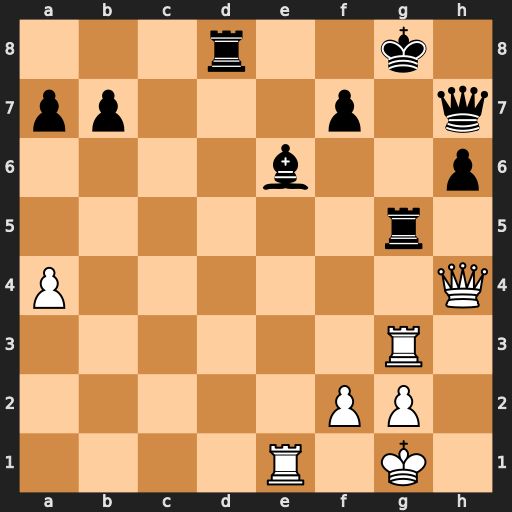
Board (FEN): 3r2k1/pp3p1q/4b2p/6r1/P6Q/6R1/5PP1/4R1K1
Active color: w
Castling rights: -
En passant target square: -
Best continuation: Rxg5+ hxg5 Qxg5+ Qg6 Qxd8+